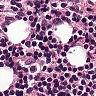
Metastatic tissue present: no